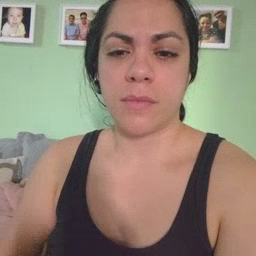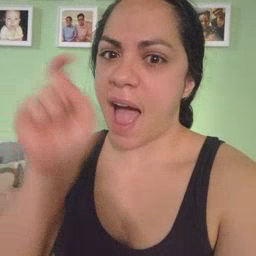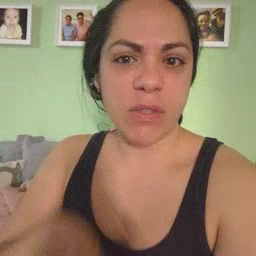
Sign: haveto